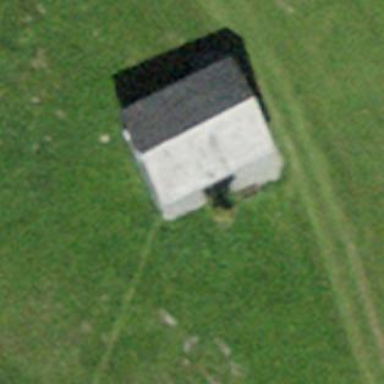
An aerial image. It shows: Farm auxiliary building.